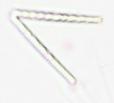
Label: Thalassionema